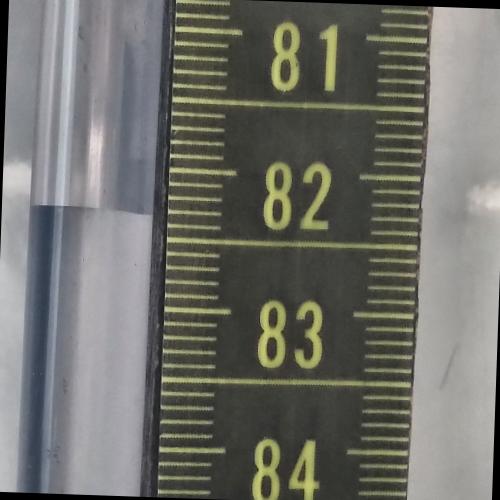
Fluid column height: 82.3 cm